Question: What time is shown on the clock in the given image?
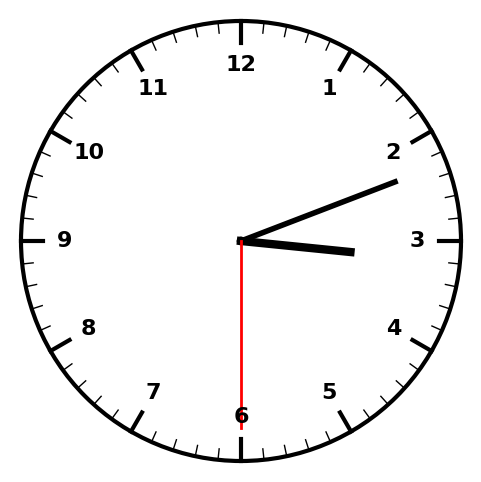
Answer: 03:11:30